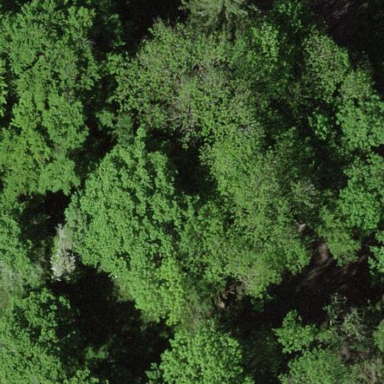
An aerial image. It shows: Forest area.